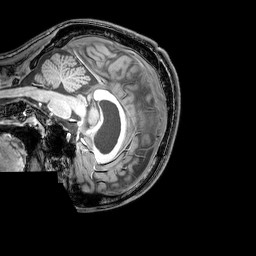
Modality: T1w
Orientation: sagittal
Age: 21
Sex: male
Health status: healthy
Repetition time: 0.081 s
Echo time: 0.037 s